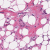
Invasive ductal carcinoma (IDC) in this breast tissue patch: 0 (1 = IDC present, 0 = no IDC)